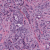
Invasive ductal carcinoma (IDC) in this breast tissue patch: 1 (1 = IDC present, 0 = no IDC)